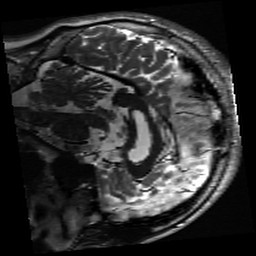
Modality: inplaneT2
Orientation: sagittal